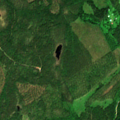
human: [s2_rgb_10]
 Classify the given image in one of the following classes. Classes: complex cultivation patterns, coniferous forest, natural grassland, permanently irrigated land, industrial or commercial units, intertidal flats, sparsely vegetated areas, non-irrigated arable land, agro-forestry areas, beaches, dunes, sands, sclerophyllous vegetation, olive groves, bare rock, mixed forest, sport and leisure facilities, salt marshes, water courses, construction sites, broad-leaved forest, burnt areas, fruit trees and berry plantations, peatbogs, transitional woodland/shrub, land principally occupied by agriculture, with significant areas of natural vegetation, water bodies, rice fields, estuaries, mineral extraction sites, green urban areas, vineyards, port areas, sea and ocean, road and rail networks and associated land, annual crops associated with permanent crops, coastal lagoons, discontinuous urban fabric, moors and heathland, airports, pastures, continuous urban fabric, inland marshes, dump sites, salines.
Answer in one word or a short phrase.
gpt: coniferous forest, mixed forest